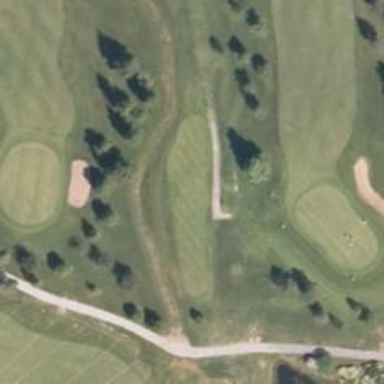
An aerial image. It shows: Golf tee.